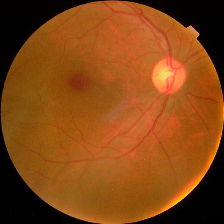
Diabetic retinopathy grade: No DR